Question: This is what i want to achieve

Is it possible to get a similar result with CSS gradients? I'm was playing with radiant but I couldn't create something similar. (Here are some of my tries).
'''
background-image: radial-gradient( circle at top right, #016CB4, black 20%, transparent 40% ), radial-gradient( circle at bottom left, #016CB4, BLACK 20%, transparent 40% );
'''
and
'''
background: radial-gradient(circle, #016CB4, black),radial-gradient(circle, #016CB4, black),radial-gradient(circle, white, #016CB4),radial-gradient(circle, #016CB4, black);
'''
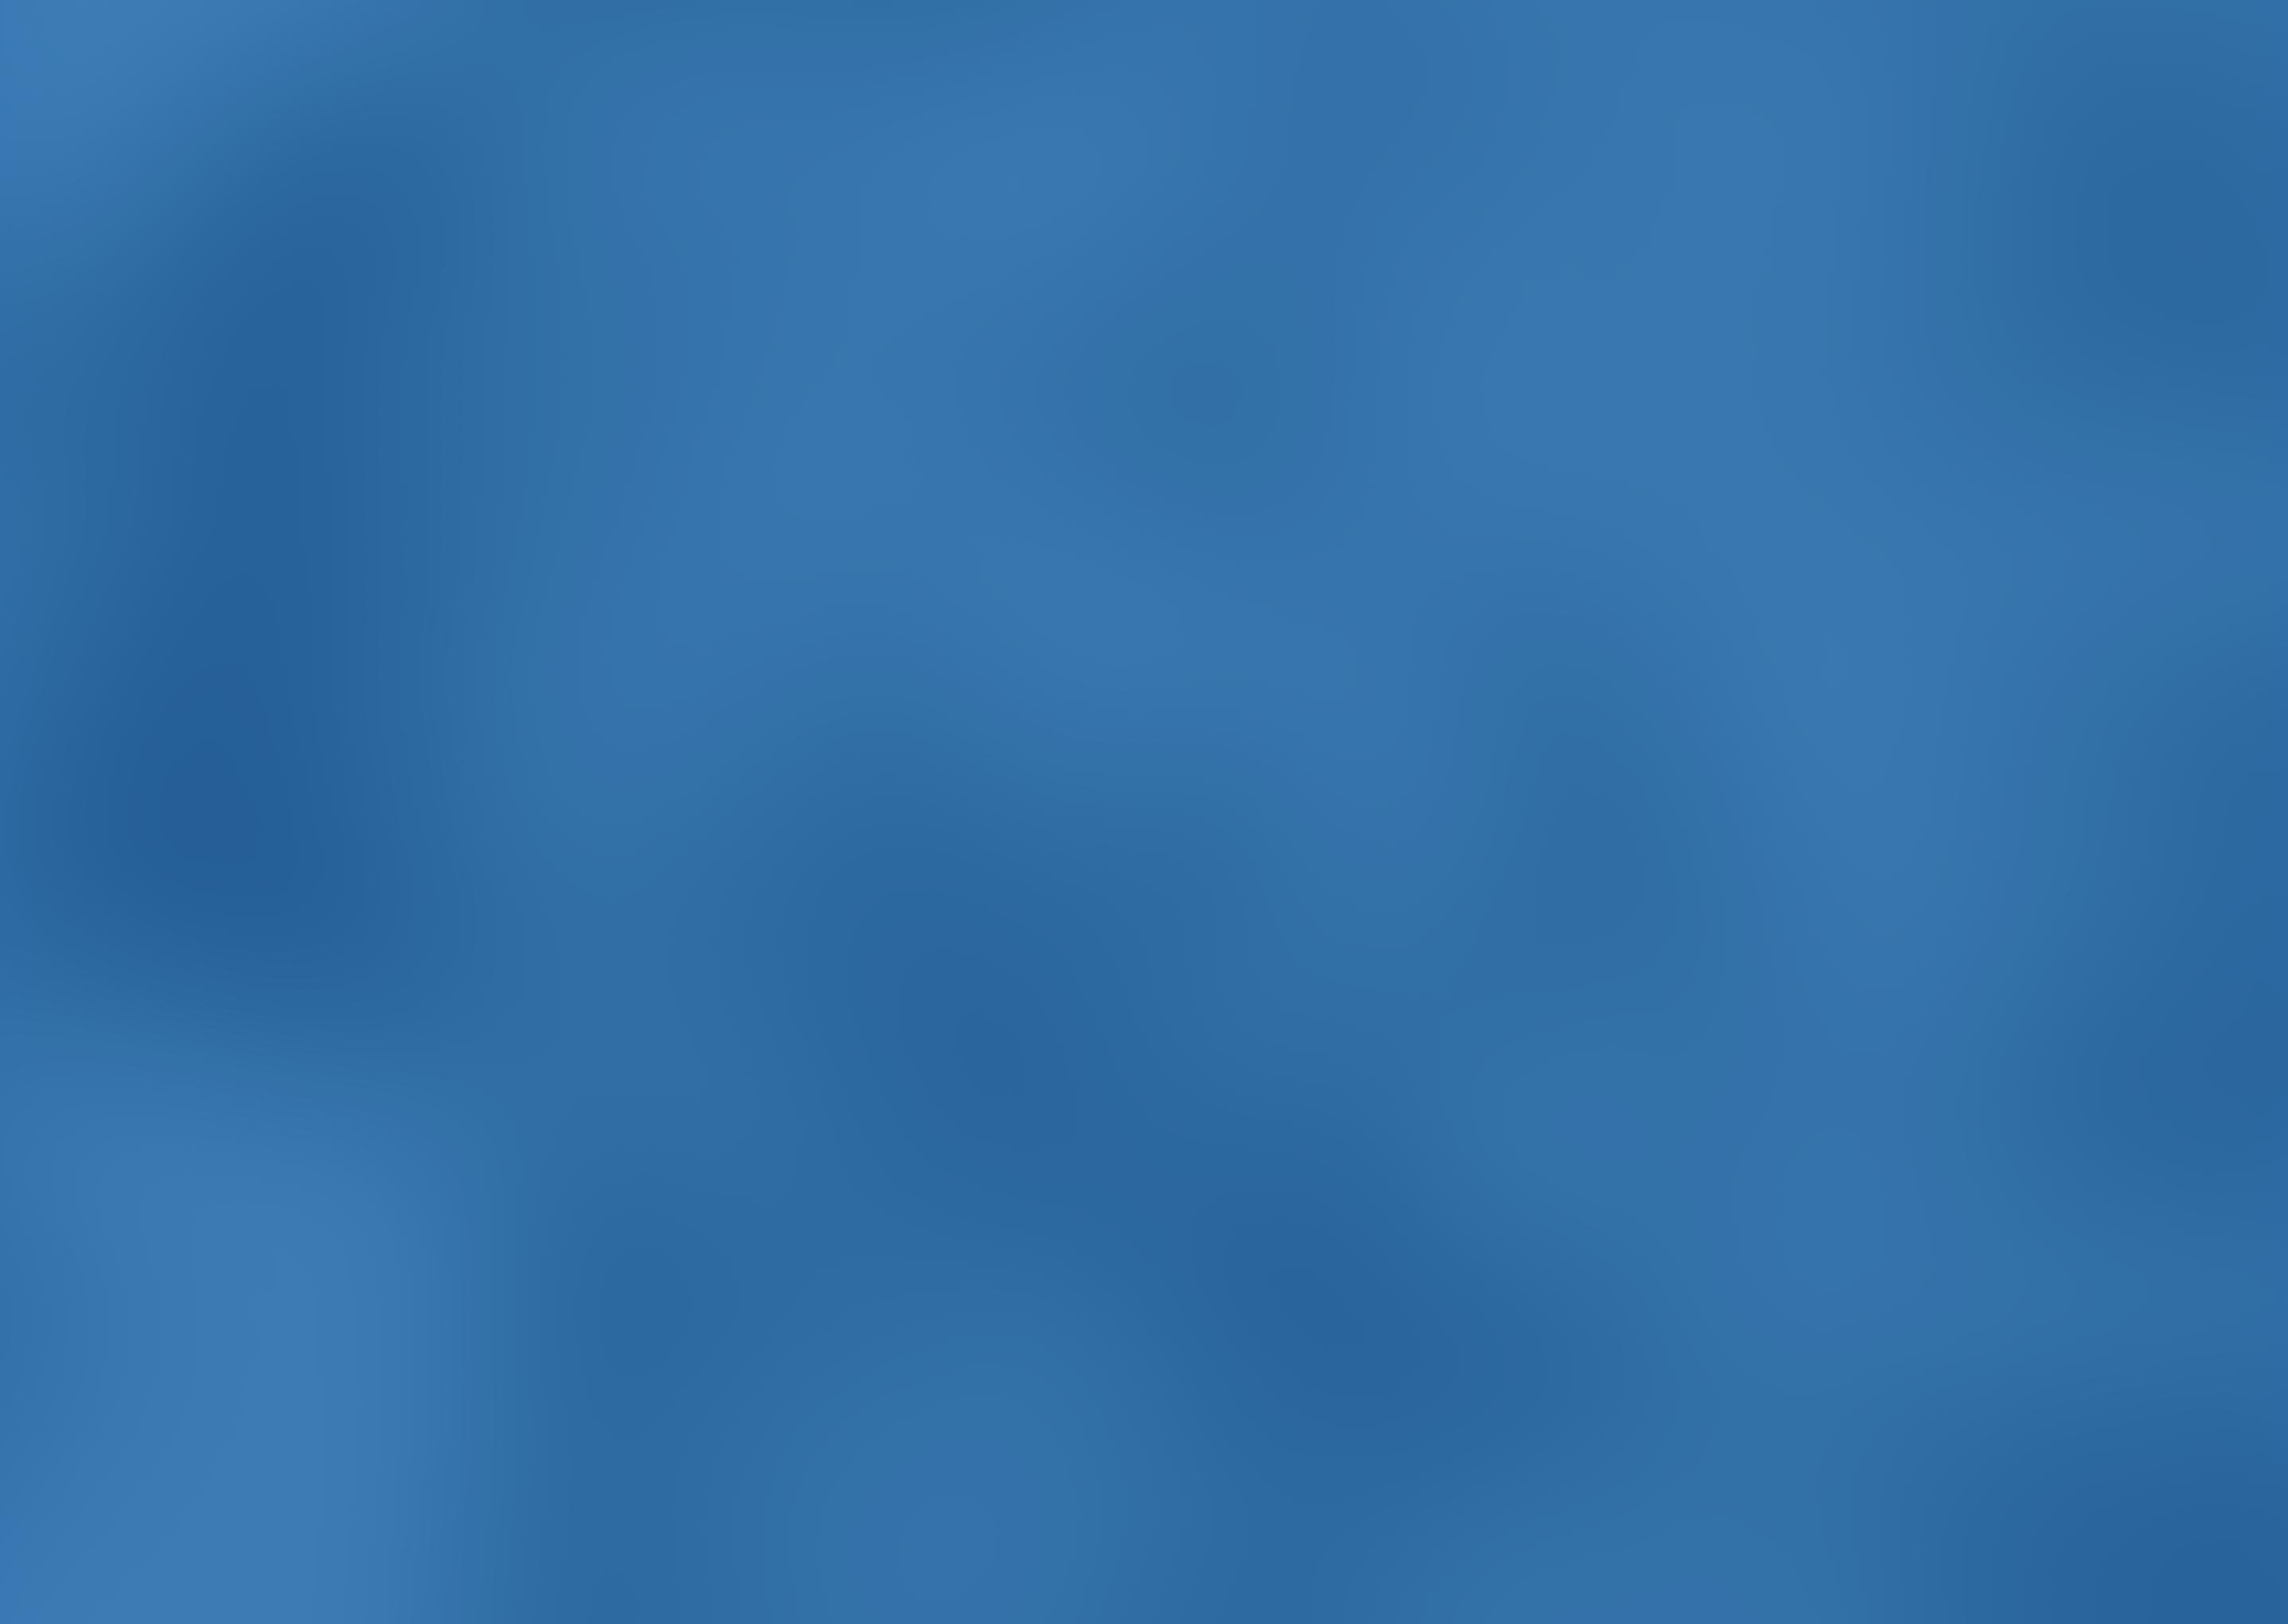
Answer: To achieve your desired result you should use coordinates instead of, for example 'top right'
It would look like this 'radial-gradient(circle at 0% 0%, #2296e5, transparent 30%)'
The first 0% is the horizontal position and the second one the vertical. So 0% 0% is the top left and 100% 100% would be bottom right.
Then it's just a matter of randomizing the values and adding enough gradients till you're satisfied.
I would recommend using an <URL> loop for that.
Here is what that looks like
'''
@function noise($color) {
$val: radial-gradient(circle at 0% 0%, $color, transparent 30%);
@for $i from 1 through 50 {
$color2: darken($color, $i*0.9);
$val: #{$val}, radial-gradient(circle at random(100) + #{'%'} random(100) + #{'%'}, #{$color2}, transparent 30%);
}
@return $val;
}
@mixin addnoise($color) {
background: noise($color);
}
div {
width: 100vw;
height: 100vh;
@include addnoise(#2296e5);
}
'''
Which compiles to:
'''
div {
width: 100vw;
height: 100vh;
background: radial-gradient(circle at 0% 0%, #2296e5, transparent 30%), radial-gradient(circle at 19% 51%, #1e94e5, transparent 30%), radial-gradient(circle at 59% 93%, #1b92e3, transparent 30%), radial-gradient(circle at 56% 94%, #1a8fdf, transparent 30%), radial-gradient(circle at 26% 90%, #1a8ddb, transparent 30%), radial-gradient(circle at 6% 65%, #198ad7, transparent 30%), radial-gradient(circle at 5% 100%, #1987d3, transparent 30%), radial-gradient(circle at 93% 21%, #1885cf, transparent 30%), radial-gradient(circle at 6% 68%, #1882ca, transparent 30%), radial-gradient(circle at 97% 33%, #177fc6, transparent 30%), radial-gradient(circle at 43% 53%, #177dc2, transparent 30%), radial-gradient(circle at 30% 60%, #167abe, transparent 30%), radial-gradient(circle at 68% 43%, #1678ba, transparent 30%), radial-gradient(circle at 5% 49%, #1575b6, transparent 30%), radial-gradient(circle at 99% 21%, #1572b2, transparent 30%), radial-gradient(circle at 92% 60%, #1470ae, transparent 30%), radial-gradient(circle at 85% 30%, #146daa, transparent 30%), radial-gradient(circle at 91% 6%, #136aa5, transparent 30%), radial-gradient(circle at 37% 9%, #1368a1, transparent 30%), radial-gradient(circle at 48% 66%, #13659d, transparent 30%), radial-gradient(circle at 82% 62%, #126299, transparent 30%), radial-gradient(circle at 15% 80%, #126095, transparent 30%), radial-gradient(circle at 20% 92%, #115d91, transparent 30%), radial-gradient(circle at 49% 79%, #115b8d, transparent 30%), radial-gradient(circle at 81% 70%, #105889, transparent 30%), radial-gradient(circle at 16% 63%, #105585, transparent 30%), radial-gradient(circle at 32% 28%, #0f5381, transparent 30%), radial-gradient(circle at 8% 6%, #0f507c, transparent 30%), radial-gradient(circle at 77% 39%, #0e4d78, transparent 30%), radial-gradient(circle at 81% 20%, #0e4b74, transparent 30%), radial-gradient(circle at 87% 40%, #0d4870, transparent 30%), radial-gradient(circle at 18% 76%, #0d456c, transparent 30%), radial-gradient(circle at 61% 45%, #0c4368, transparent 30%), radial-gradient(circle at 20% 22%, #0c4064, transparent 30%), radial-gradient(circle at 39% 52%, #0b3d60, transparent 30%), radial-gradient(circle at 44% 37%, #0b3b5c, transparent 30%), radial-gradient(circle at 3% 59%, #0a3857, transparent 30%), radial-gradient(circle at 58% 20%, #0a3653, transparent 30%), radial-gradient(circle at 64% 37%, #09334f, transparent 30%), radial-gradient(circle at 55% 12%, #09304b, transparent 30%), radial-gradient(circle at 52% 36%, #082e47, transparent 30%), radial-gradient(circle at 3% 75%, #082b43, transparent 30%), radial-gradient(circle at 92% 94%, #07283f, transparent 30%), radial-gradient(circle at 37% 96%, #07263b, transparent 30%), radial-gradient(circle at 66% 92%, #062337, transparent 30%), radial-gradient(circle at 43% 2%, #062033, transparent 30%), radial-gradient(circle at 69% 81%, #051e2e, transparent 30%), radial-gradient(circle at 51% 68%, #051b2a, transparent 30%), radial-gradient(circle at 99% 15%, #041926, transparent 30%), radial-gradient(circle at 17% 85%, #041622, transparent 30%), radial-gradient(circle at 72% 69%, #04131e, transparent 30%);
}
'''
'''
<div></div>
'''